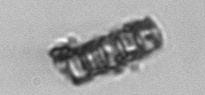
Label: Paralia_sulcata